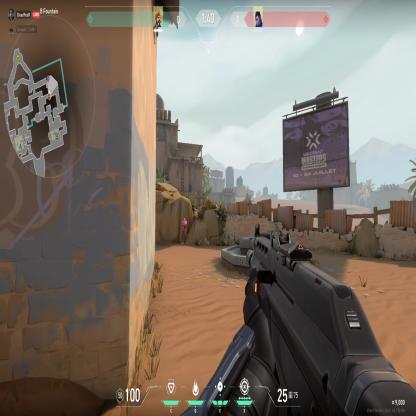
Label: enemy